Interaction volume radius: 10 \u00c5
Interaction volume height: 10 \u00c5
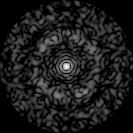
Disorder parameter: 0.8123